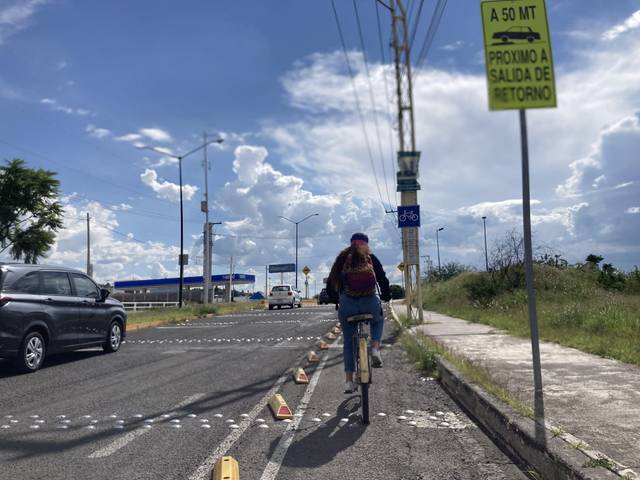
Region: Mexico
Coordinates: 20.562, -100.426